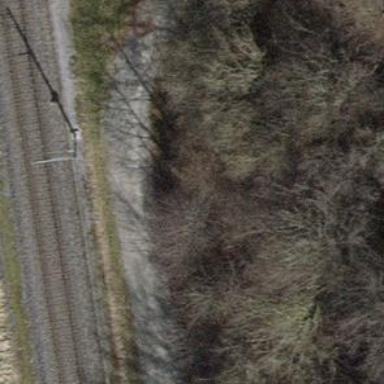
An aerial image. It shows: Track with compacted grade3 surface.